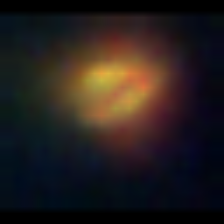
Taxon: NanoPlankton
Group: Other